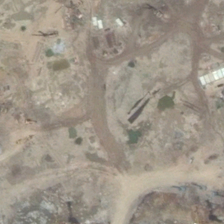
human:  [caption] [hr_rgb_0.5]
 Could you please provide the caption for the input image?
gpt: the wasteland is divided into several parts by curly pathways .

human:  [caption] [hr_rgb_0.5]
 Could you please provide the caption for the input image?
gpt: several dirt roads stretches across the bareland which is decorated with several trees .

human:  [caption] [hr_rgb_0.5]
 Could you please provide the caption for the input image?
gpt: the wasteland is divided into several parts by curly pathways .

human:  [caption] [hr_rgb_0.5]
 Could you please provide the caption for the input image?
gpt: the wasteland is divided into several parts by curly pathways .

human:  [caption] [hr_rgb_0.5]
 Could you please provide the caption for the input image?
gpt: some small crossed roads are in a piece of yellow bareland .